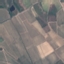
Land use / land cover class: PermanentCrop